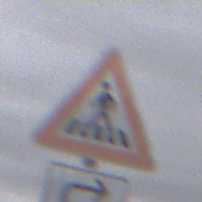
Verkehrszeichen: FussgaengerueberwegRechts
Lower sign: RichtungsangabeDurchPfeile5
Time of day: Midday
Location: Outdoor (Nature)
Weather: Overcast
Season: NotSpecified
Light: Natural